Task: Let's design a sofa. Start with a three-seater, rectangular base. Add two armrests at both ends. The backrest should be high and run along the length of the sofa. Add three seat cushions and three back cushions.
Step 226:
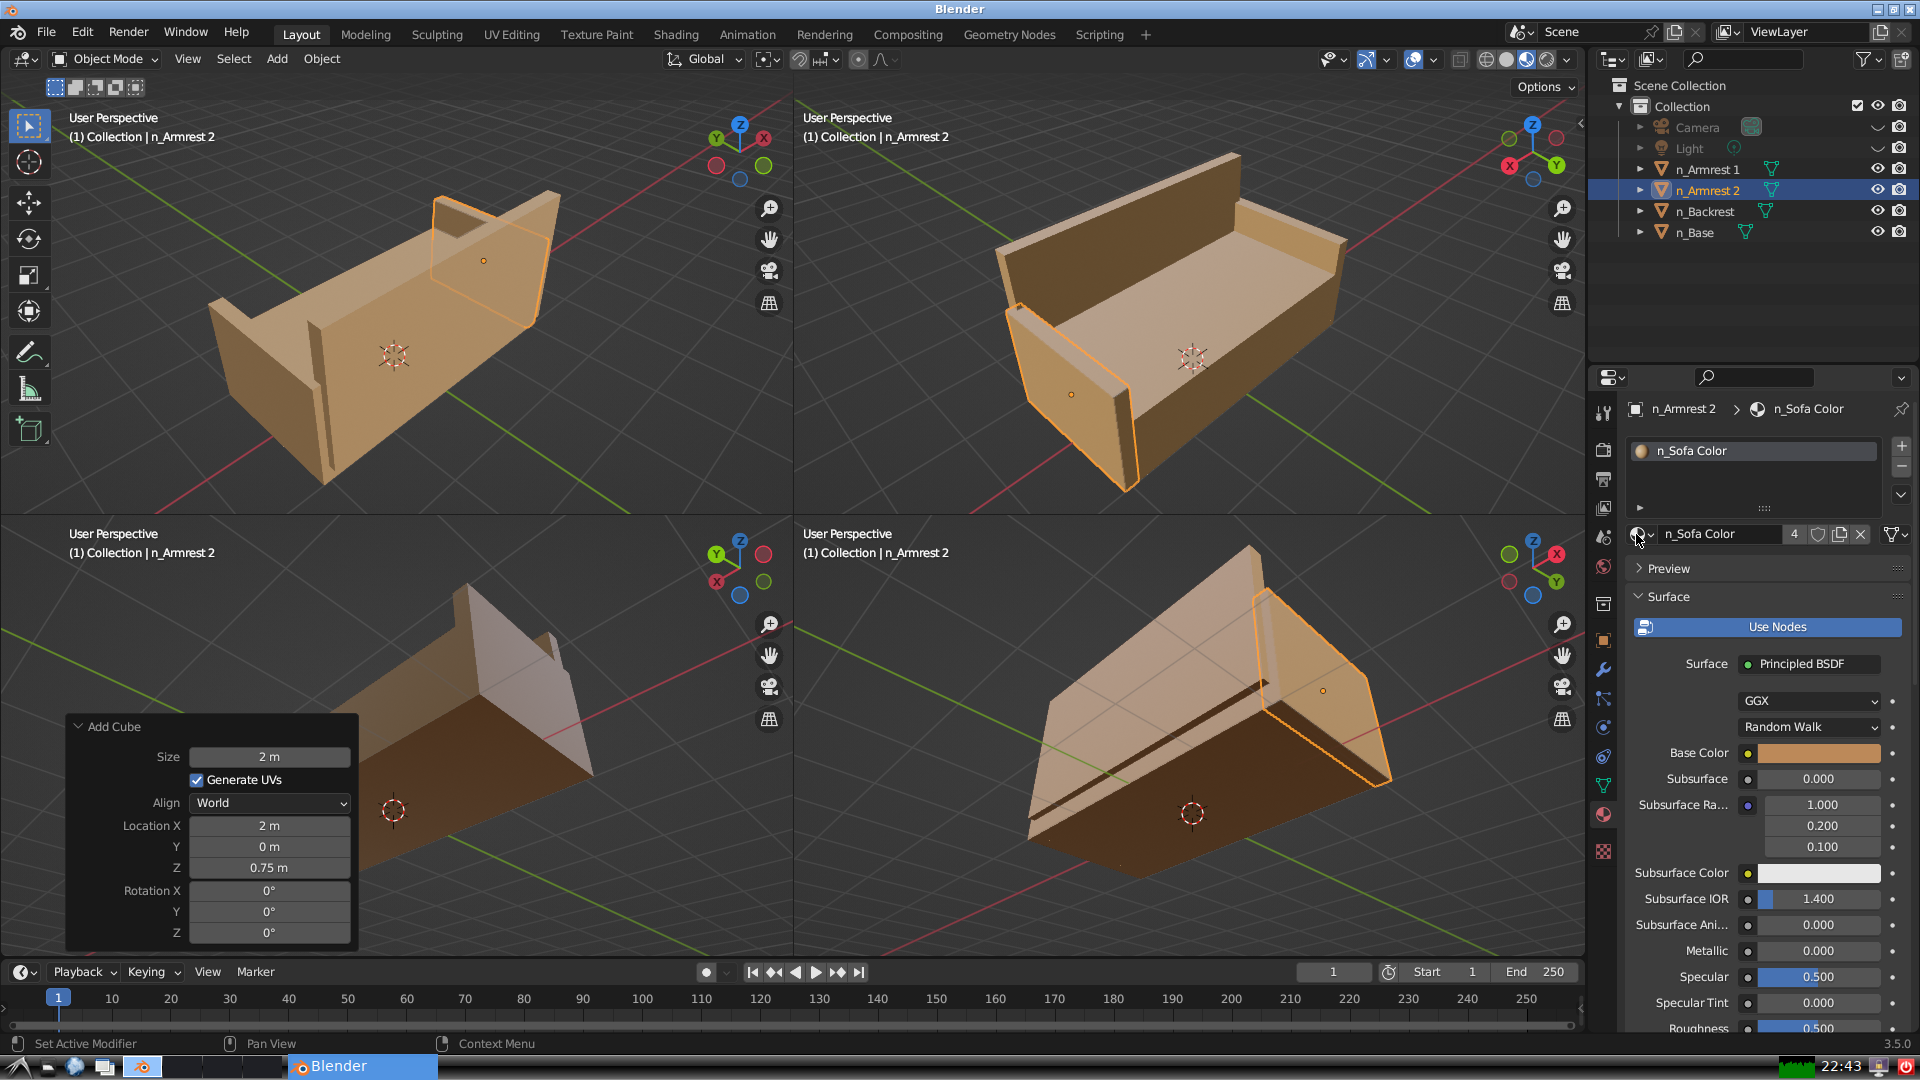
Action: {"mouse_move": [278, 58]}